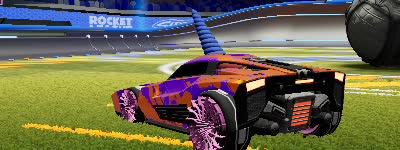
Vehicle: breakout